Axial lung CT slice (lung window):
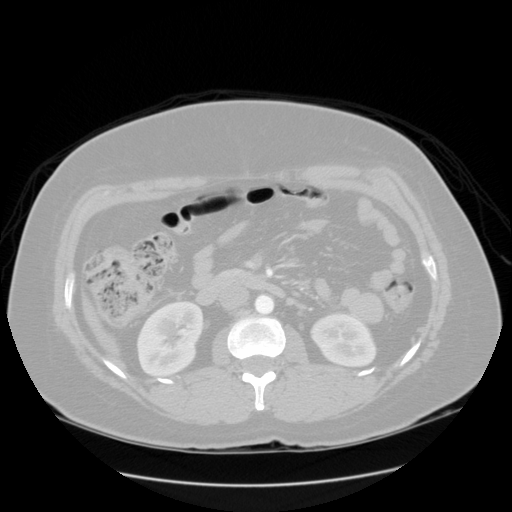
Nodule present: no